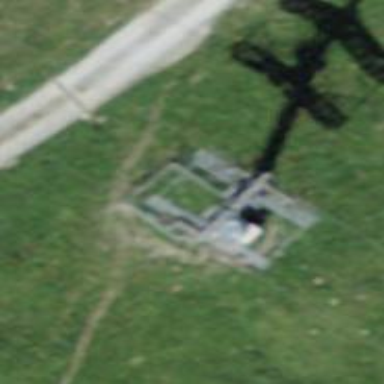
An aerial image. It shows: Pylon for aerialway.